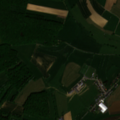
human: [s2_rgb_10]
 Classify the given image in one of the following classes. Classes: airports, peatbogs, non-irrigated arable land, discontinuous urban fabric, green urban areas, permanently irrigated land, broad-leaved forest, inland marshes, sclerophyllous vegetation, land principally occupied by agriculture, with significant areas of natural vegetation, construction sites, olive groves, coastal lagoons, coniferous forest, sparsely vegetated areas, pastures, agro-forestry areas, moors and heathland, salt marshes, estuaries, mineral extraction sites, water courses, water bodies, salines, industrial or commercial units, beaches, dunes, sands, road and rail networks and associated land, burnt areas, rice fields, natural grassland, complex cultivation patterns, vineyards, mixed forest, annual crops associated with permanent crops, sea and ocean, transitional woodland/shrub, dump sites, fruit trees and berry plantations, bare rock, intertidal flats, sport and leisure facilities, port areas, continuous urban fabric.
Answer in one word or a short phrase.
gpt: discontinuous urban fabric, non-irrigated arable land, pastures, complex cultivation patterns, land principally occupied by agriculture, with significant areas of natural vegetation, broad-leaved forest